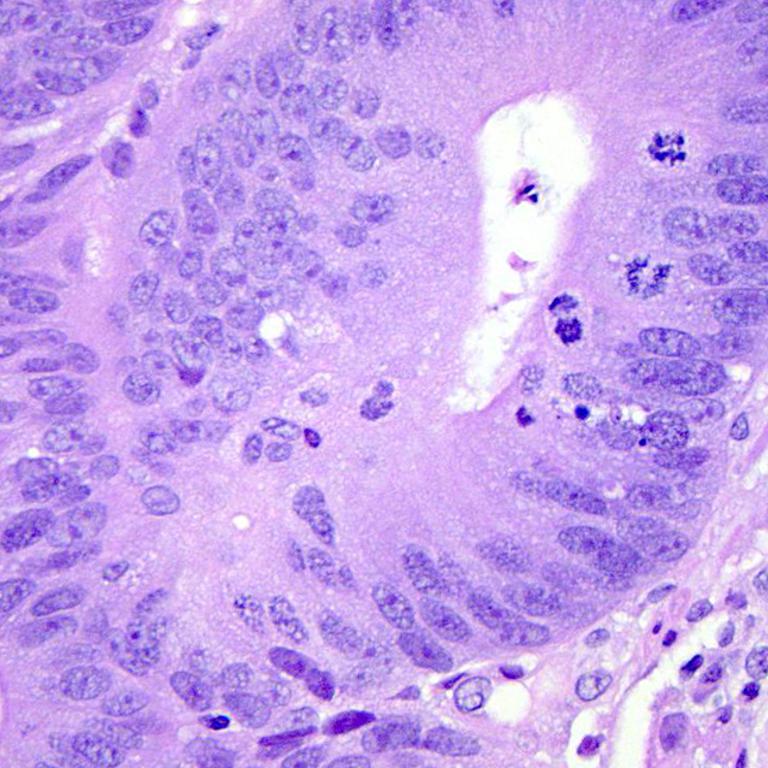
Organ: colon
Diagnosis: adenocarcinomas